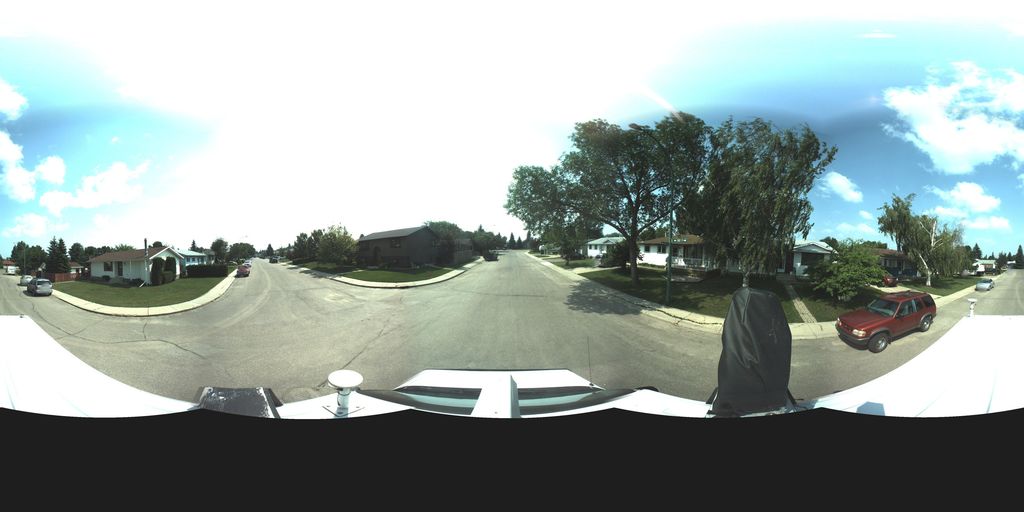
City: saskatoon